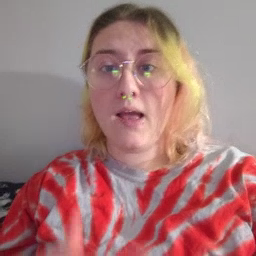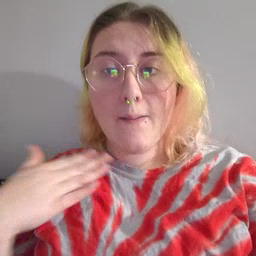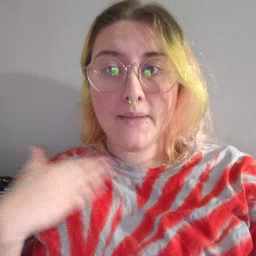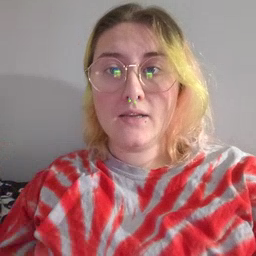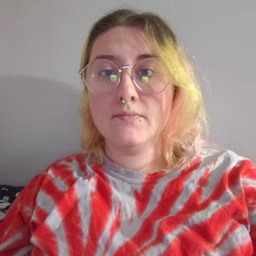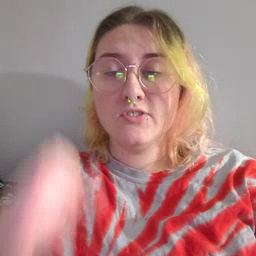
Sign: happy